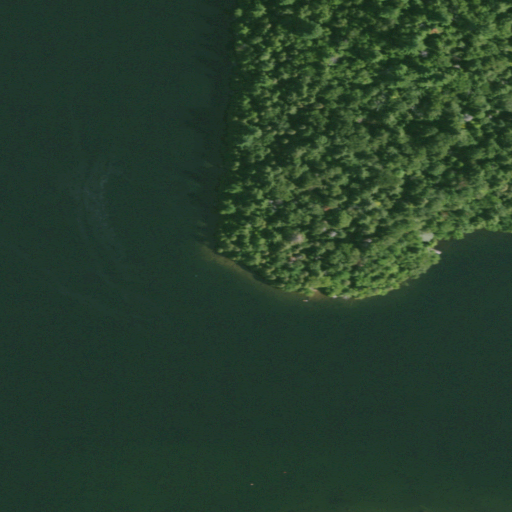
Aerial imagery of cape in New York named Paddy Point containing open water, evergreen forest, mixed forest, herbaceous wetlands, grassland, and open development